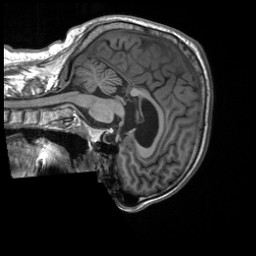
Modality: T1w
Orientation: sagittal
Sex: male
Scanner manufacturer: siemens
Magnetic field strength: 3 T
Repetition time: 2.3 s
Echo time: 0.00226 s